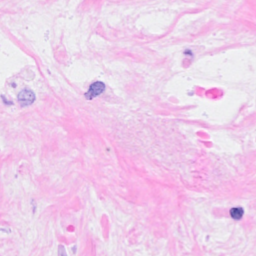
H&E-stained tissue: Breast